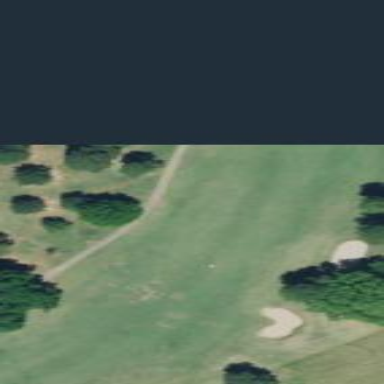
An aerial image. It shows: Golf fairway in the image.